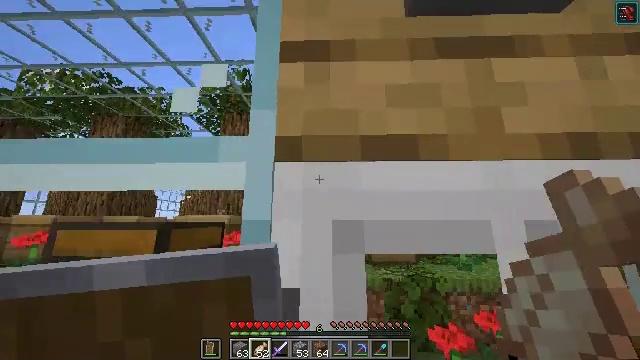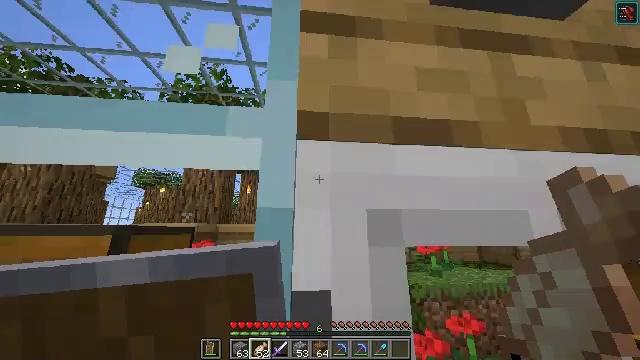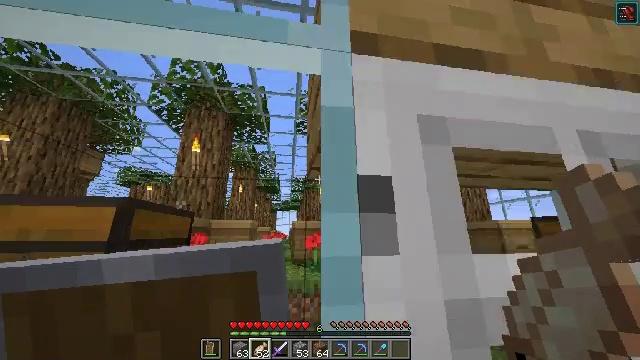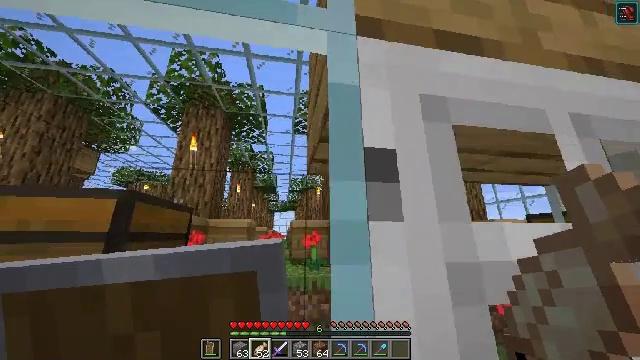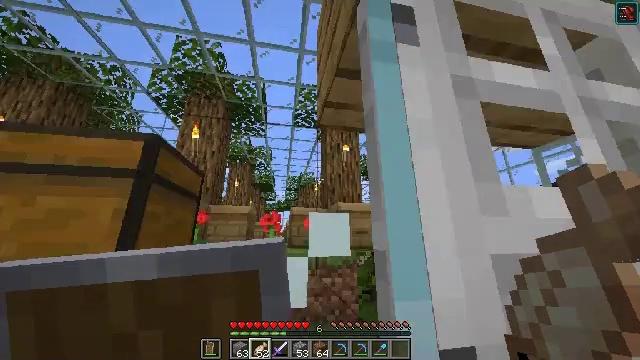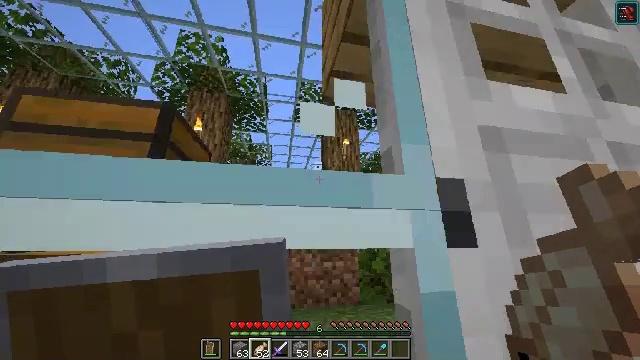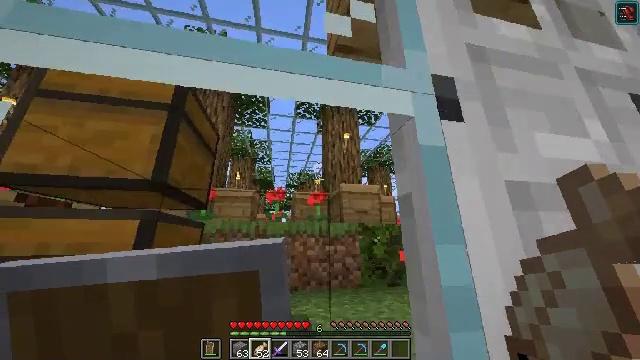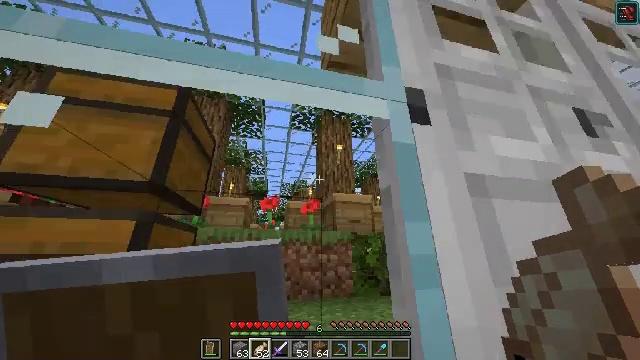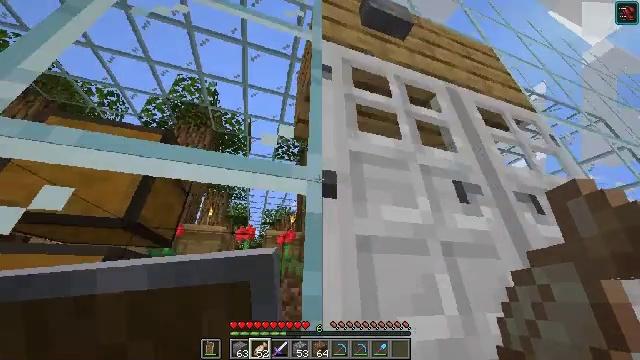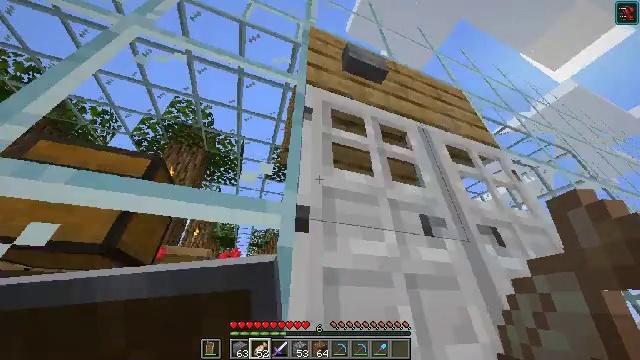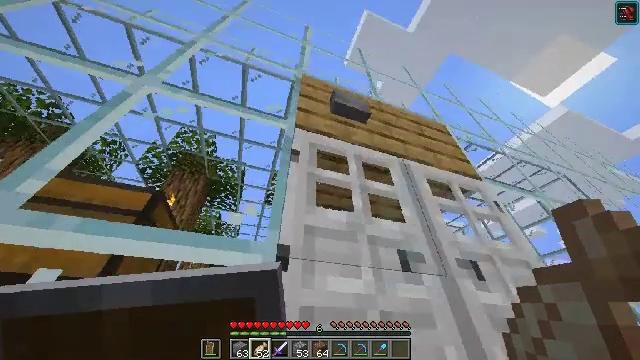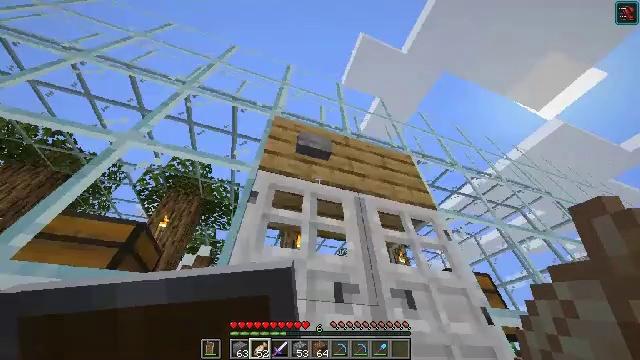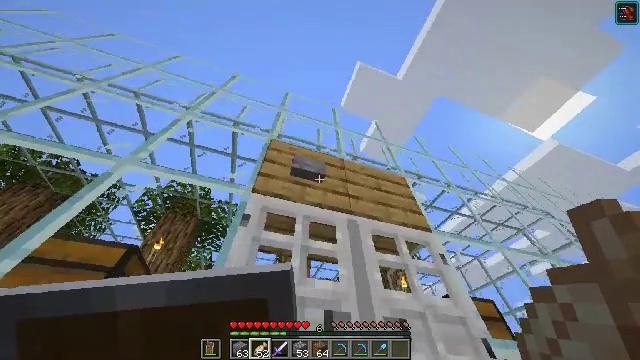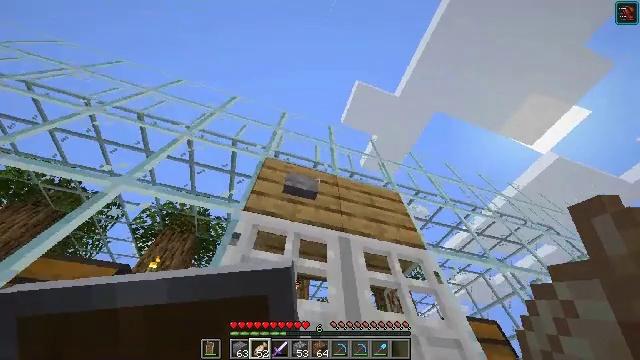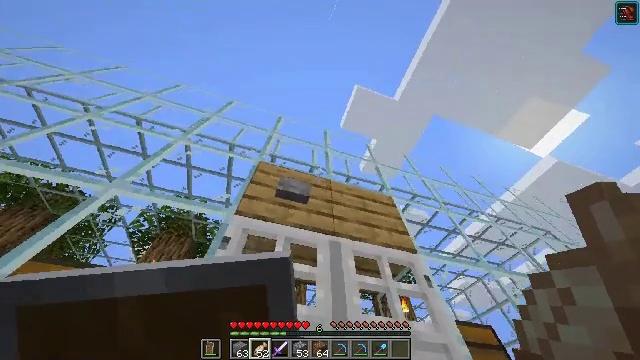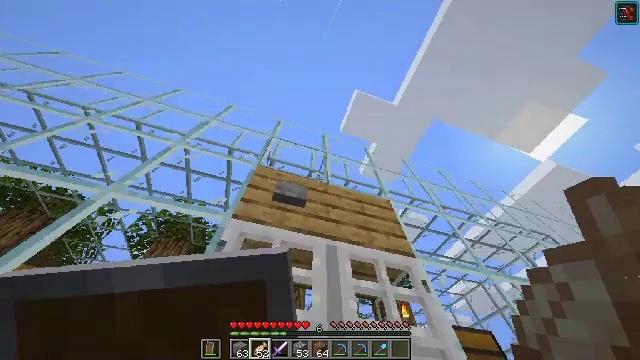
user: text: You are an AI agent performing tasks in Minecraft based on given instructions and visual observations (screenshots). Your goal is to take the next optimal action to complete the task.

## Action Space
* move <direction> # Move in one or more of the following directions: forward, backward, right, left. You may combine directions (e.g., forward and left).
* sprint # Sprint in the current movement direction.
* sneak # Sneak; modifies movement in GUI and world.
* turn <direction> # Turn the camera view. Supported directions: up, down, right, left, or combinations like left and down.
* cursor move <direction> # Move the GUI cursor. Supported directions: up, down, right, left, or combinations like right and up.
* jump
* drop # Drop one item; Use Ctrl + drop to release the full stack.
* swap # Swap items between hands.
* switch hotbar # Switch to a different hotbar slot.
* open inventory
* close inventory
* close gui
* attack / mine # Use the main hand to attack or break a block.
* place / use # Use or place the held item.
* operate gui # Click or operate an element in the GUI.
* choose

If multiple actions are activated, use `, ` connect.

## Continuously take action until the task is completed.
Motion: motion action
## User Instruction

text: Produce stone brick slabs at the crafting table.
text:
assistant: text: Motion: turn right and up
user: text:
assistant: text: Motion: turn right
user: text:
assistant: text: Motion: no_op
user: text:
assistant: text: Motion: turn right
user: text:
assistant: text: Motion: no_op
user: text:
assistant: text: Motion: move back and move right
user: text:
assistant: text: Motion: move back and move right, turn right and up
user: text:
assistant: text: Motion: move back and move right, turn right and up
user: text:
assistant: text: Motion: move back and move right, turn right and up
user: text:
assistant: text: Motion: move back and move right, turn up
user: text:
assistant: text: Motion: move right, turn up
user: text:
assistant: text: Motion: turn up
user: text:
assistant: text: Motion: turn up
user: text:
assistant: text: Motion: no_op
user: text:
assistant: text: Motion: turn up
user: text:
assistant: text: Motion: no_op
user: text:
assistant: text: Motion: turn up
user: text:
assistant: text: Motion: turn left
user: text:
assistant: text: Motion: turn left and down
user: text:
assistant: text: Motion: turn left
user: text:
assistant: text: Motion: turn left
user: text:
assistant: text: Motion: no_op
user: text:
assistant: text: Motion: no_op
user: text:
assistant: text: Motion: turn down
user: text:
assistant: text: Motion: no_op
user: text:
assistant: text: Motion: no_op
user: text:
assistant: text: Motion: no_op
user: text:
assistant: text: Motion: no_op
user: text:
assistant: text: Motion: no_op
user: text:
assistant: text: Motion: no_op